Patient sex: F
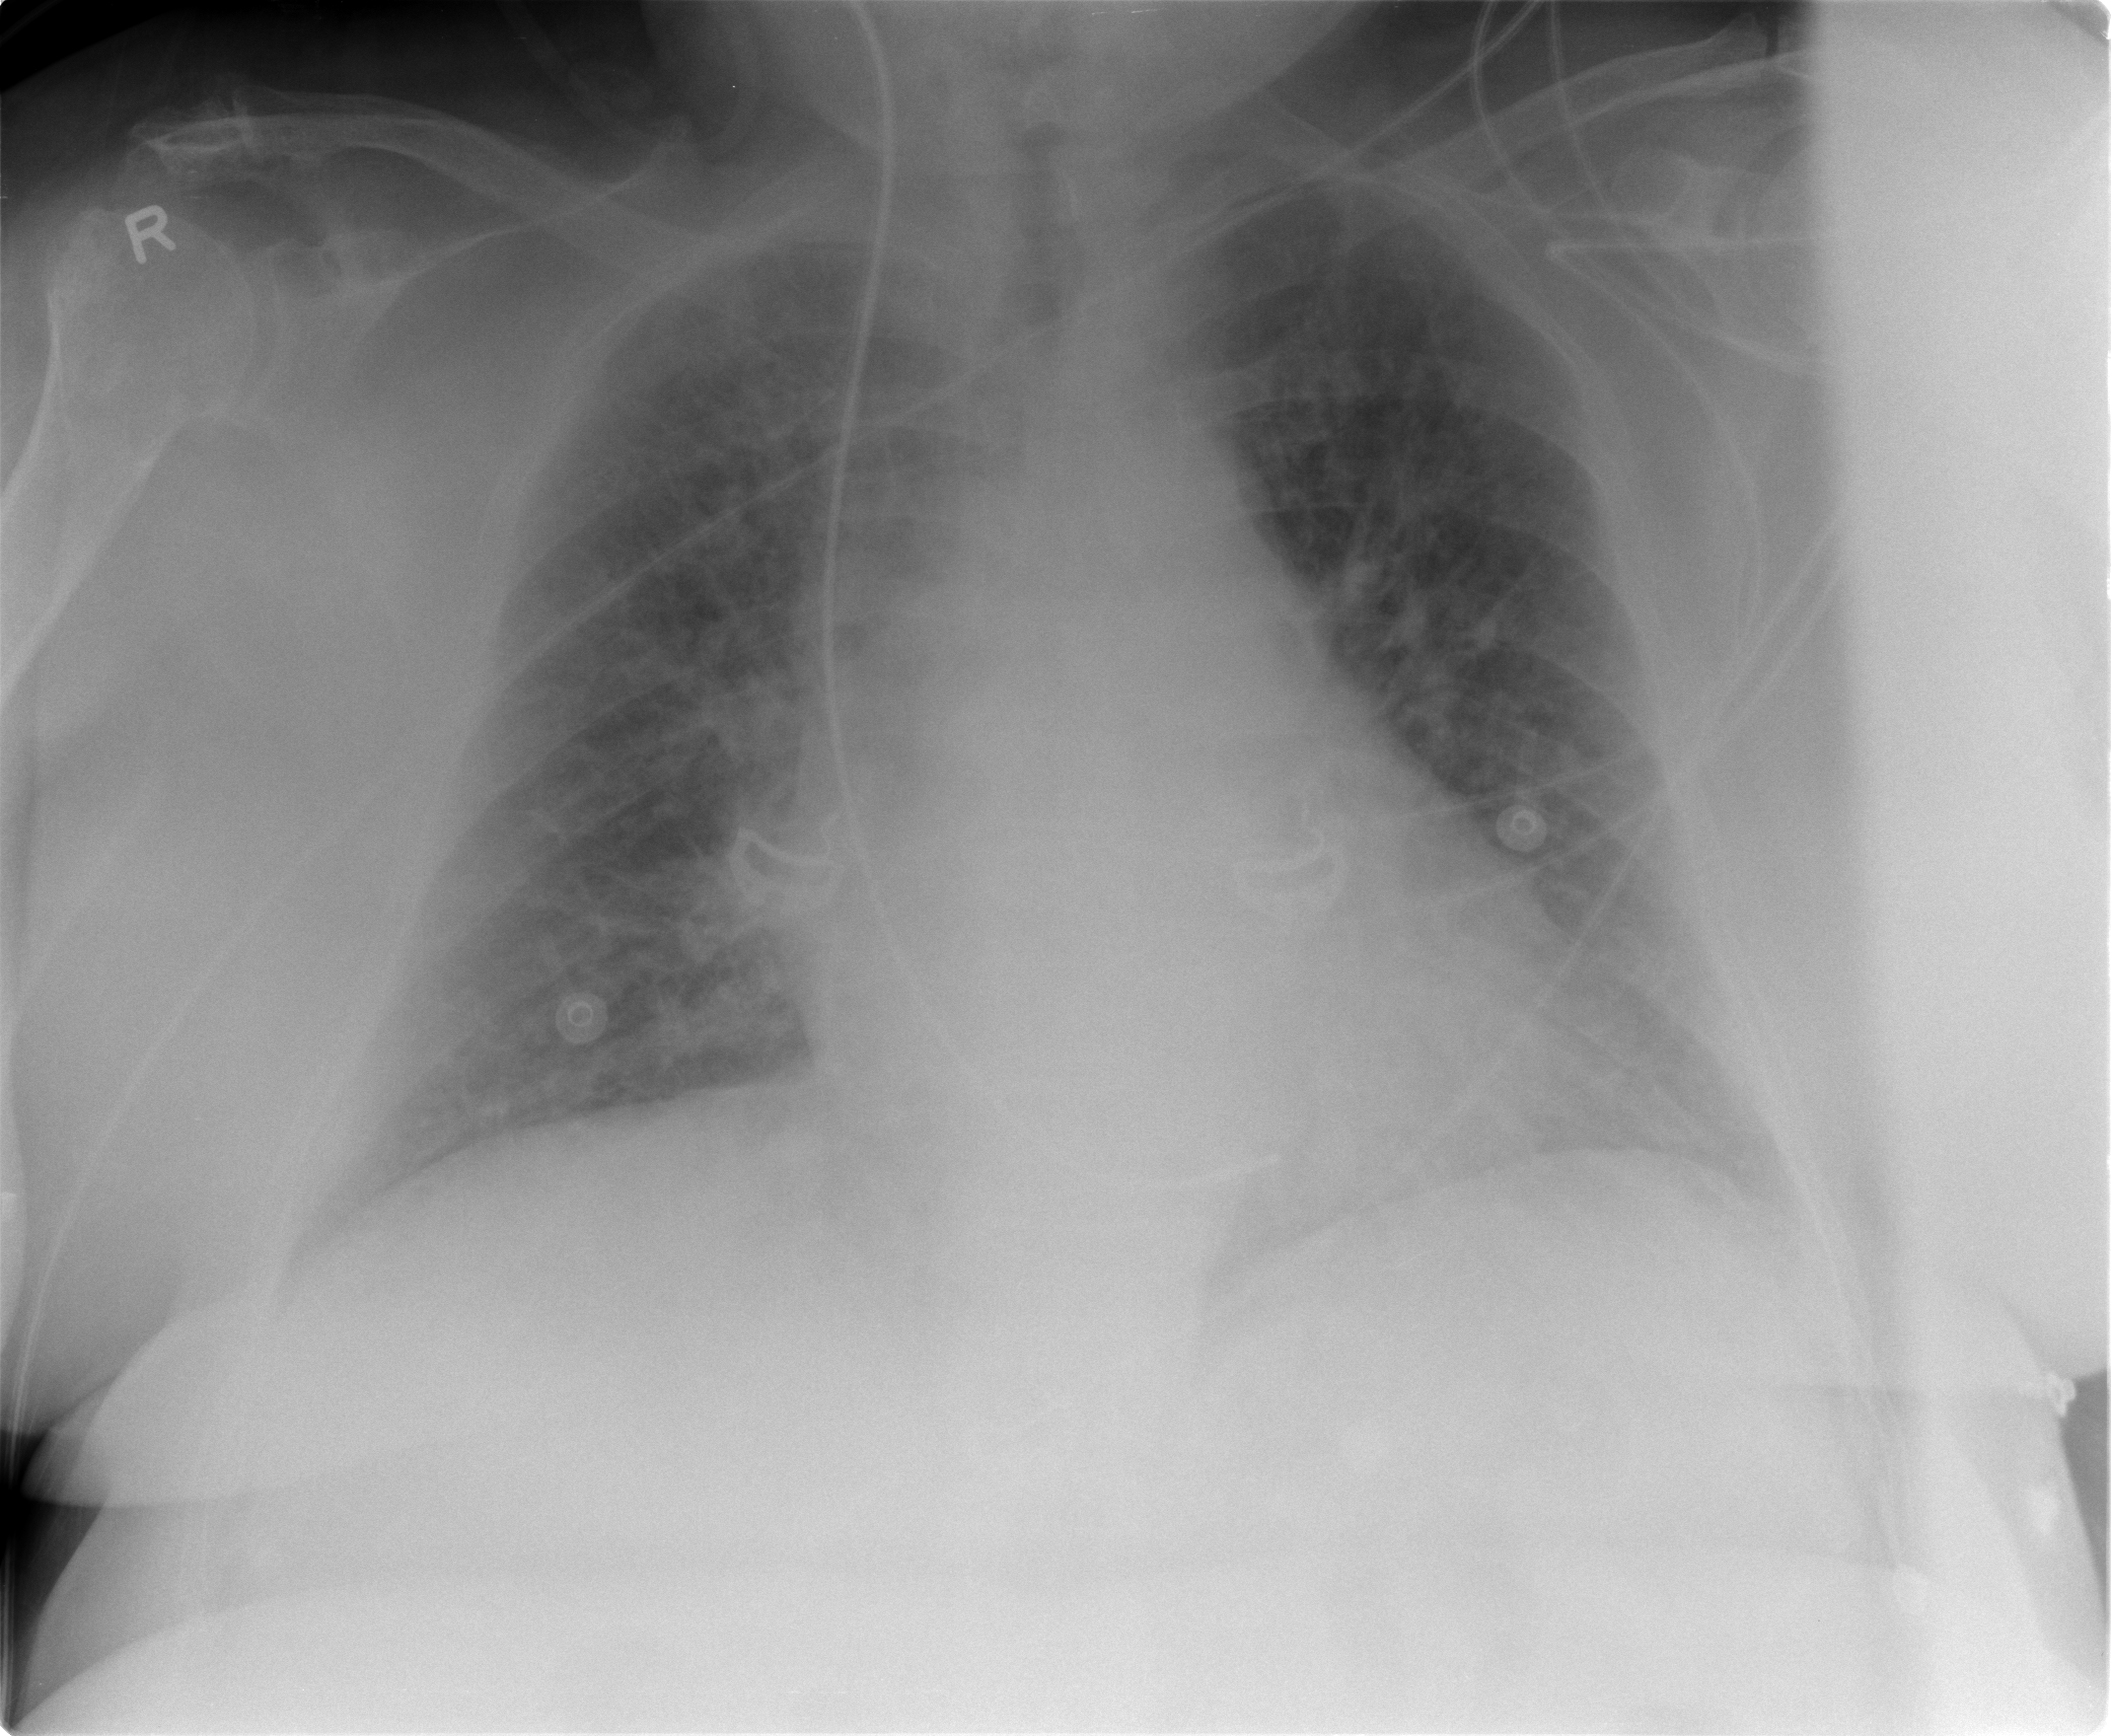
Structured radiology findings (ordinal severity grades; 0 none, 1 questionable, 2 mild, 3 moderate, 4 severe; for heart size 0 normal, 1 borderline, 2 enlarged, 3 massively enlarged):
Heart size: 1
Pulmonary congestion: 3
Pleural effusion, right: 0
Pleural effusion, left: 0
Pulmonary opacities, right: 0
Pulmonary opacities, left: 0
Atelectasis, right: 0
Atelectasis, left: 0